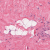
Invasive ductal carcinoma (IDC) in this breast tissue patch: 0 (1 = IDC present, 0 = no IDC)